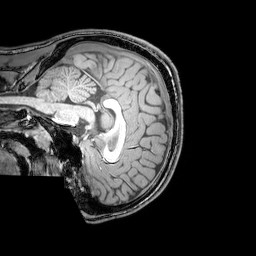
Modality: T1w
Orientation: sagittal
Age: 20
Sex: male
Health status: healthy
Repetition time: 0.081 s
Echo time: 0.037 s